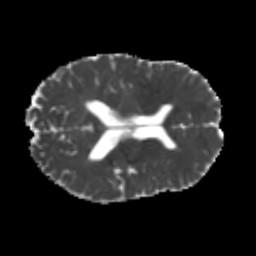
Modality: MD
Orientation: axial
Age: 22
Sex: male
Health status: healthy
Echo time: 0.074 s